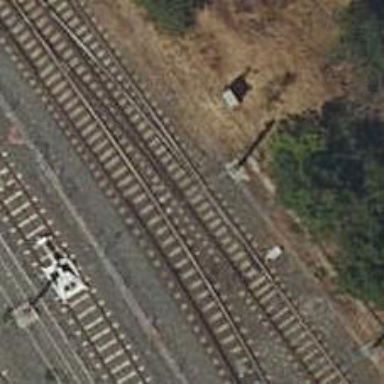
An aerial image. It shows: Railway switch.